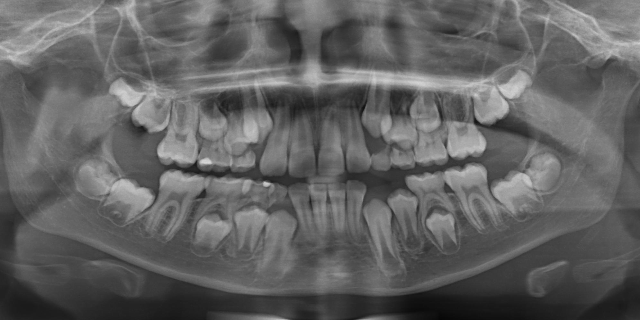
child